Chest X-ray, PA view. Patient: 49 years old, sex F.
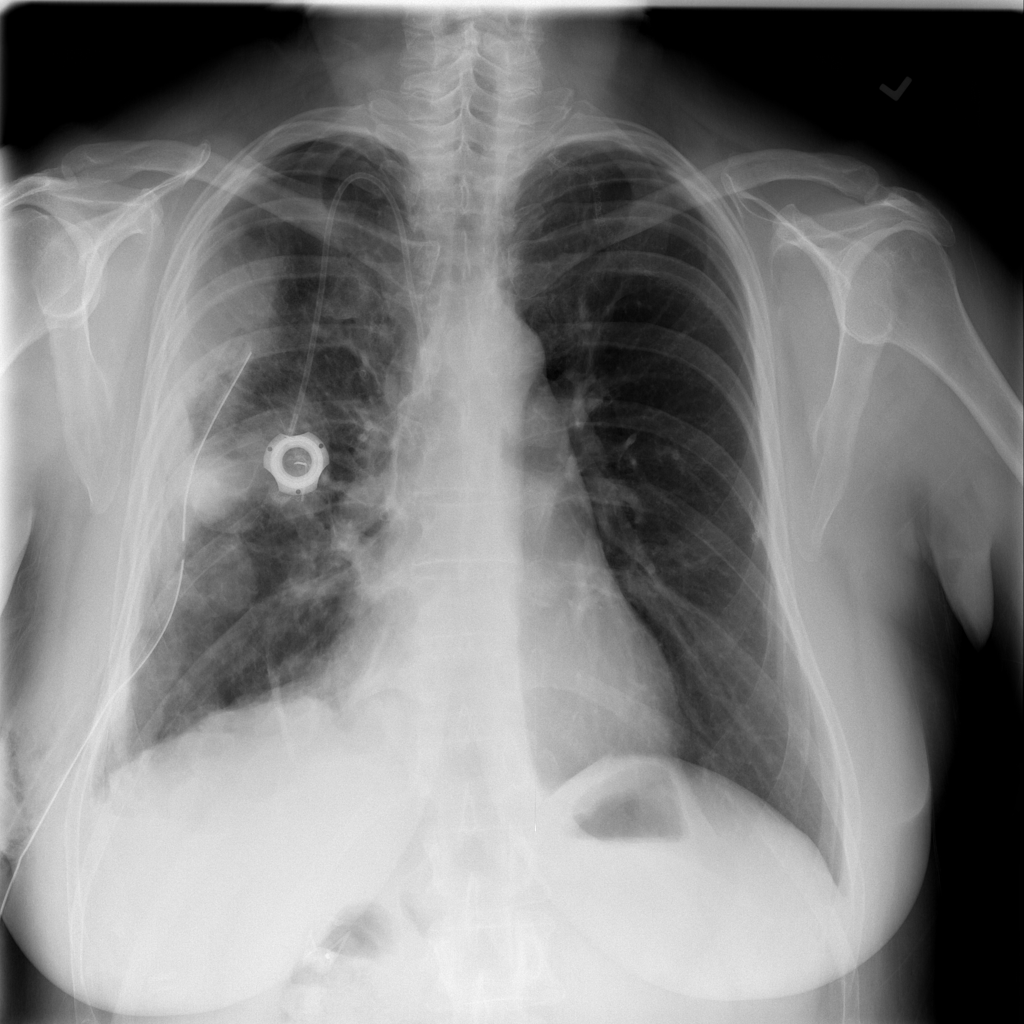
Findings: Effusion, Mass, Nodule, Pneumothorax